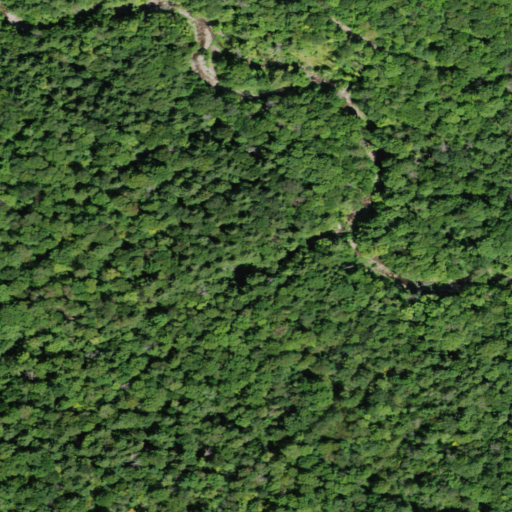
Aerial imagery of valley in New York named Drury Hollow containing mixed forest, deciduous forest, evergreen forest, open development, woody wetlands, and herbaceous wetlands